Current action and preconditions to check: path_clear

Your task: For each precondition in the list above, predict whether it will hold at this action.

Consider the current scene as observed from the mobile robot's camera, and analyze the predicted future states of all dynamic agents (e.g., people, animals, vehicles, or any moving entities) within the NEXT SECOND.

IMPORTANT: Only answer "very likely" if you are absolutely certain—based on strong, clear evidence—that a dynamic agent will violate the precondition in the predicted future state. Do NOT answer "very likely" for unlikely, ambiguous, or low-probability risks.

Ask yourself for each precondition: Is there a high probability, with clear and convincing evidence, that the predicted future states of any dynamic agent will interfere with the predicted future state of the currently executing action within the NEXT SECOND, causing that precondition to fail?

Assess the risk level based on these predictions. Use "likely" or "very likely" if motions create a clear risk of interference.

Use "neutral" or "improbable" if agents are nearby but their predicted paths are clearly diverging or non-conflicting.

Failure Risk Categories: "very improbable", "improbable", "neutral", "likely", "very likely"

Answer Format: Output ONLY the probability_of_failure value from these categories: "very improbable", "improbable", "neutral", "likely", "very likely"

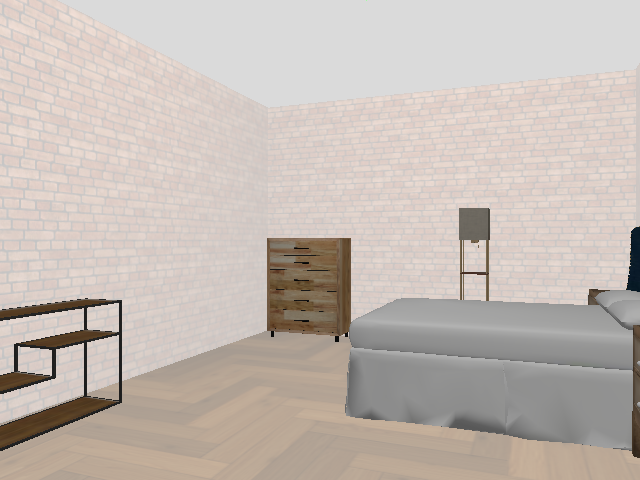

Answer: very improbable